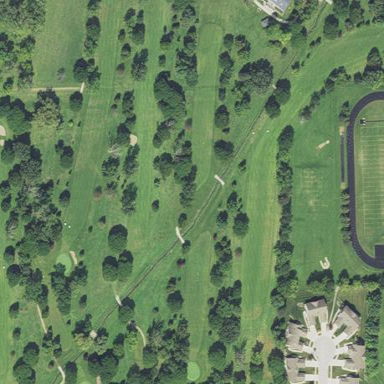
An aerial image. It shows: Golf course surrounded by greenery.